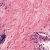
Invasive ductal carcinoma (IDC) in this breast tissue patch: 0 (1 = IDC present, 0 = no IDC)